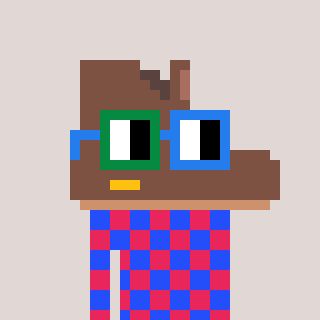
a pixel art character with square green and blue glasses, a boot-shaped head and a redpinkish-colored body on a warm background